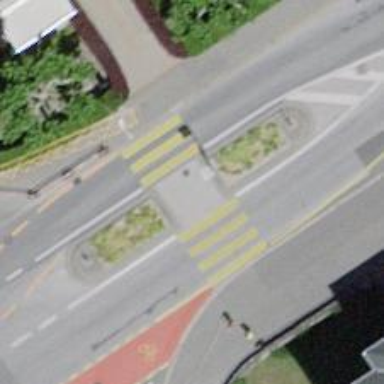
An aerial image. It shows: Marked footway crossing with island.